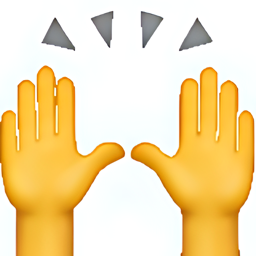
Name: person raising both hands in celebration
Emoji: 🙌
Group: People & Body
Sub-group: hands